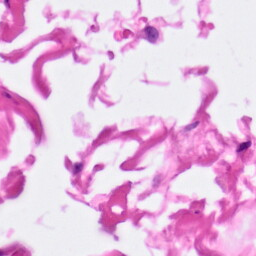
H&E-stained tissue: Pancreatic